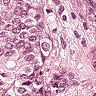
Metastatic tissue present: yes